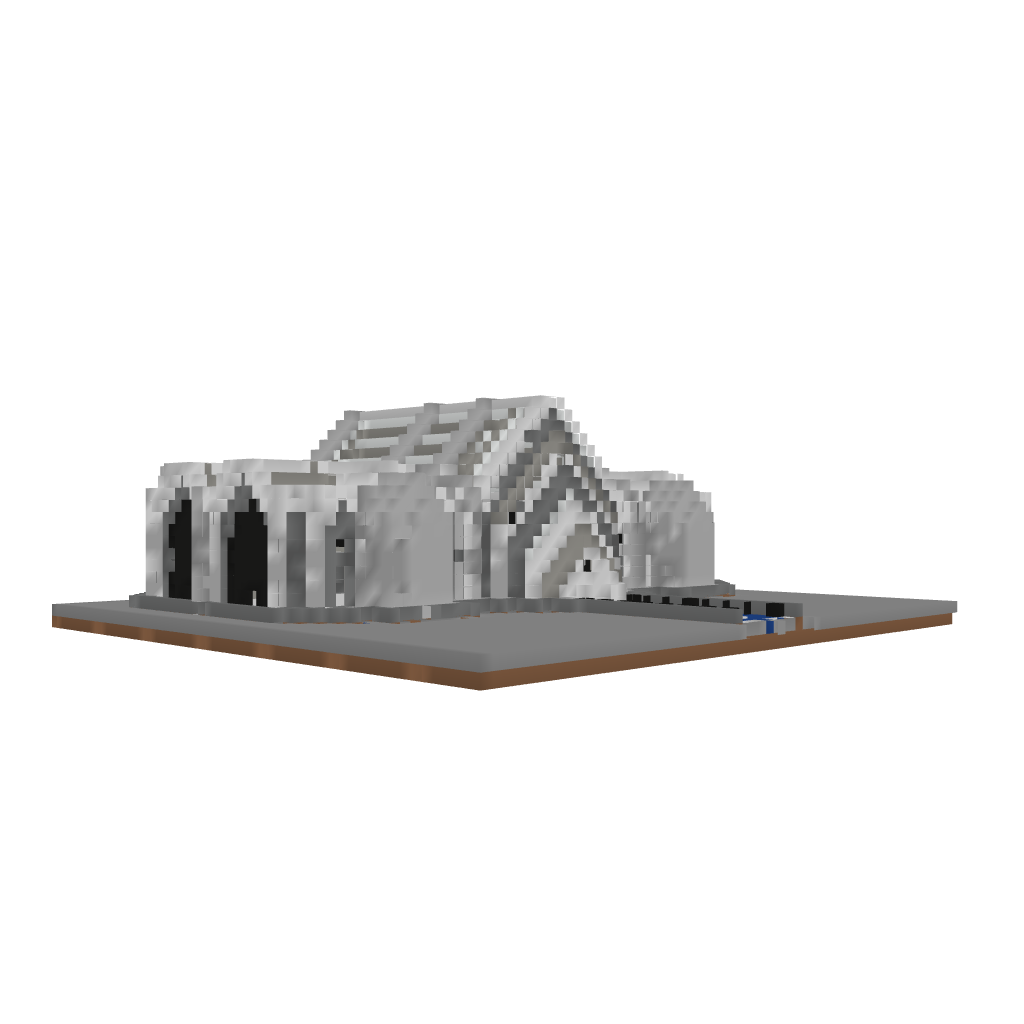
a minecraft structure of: Ellipsis